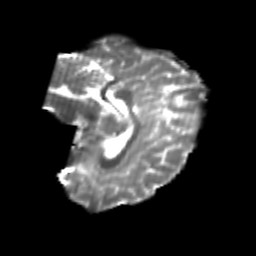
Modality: T2w
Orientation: sagittal
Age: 20
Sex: female
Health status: healthy
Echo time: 0.074 s